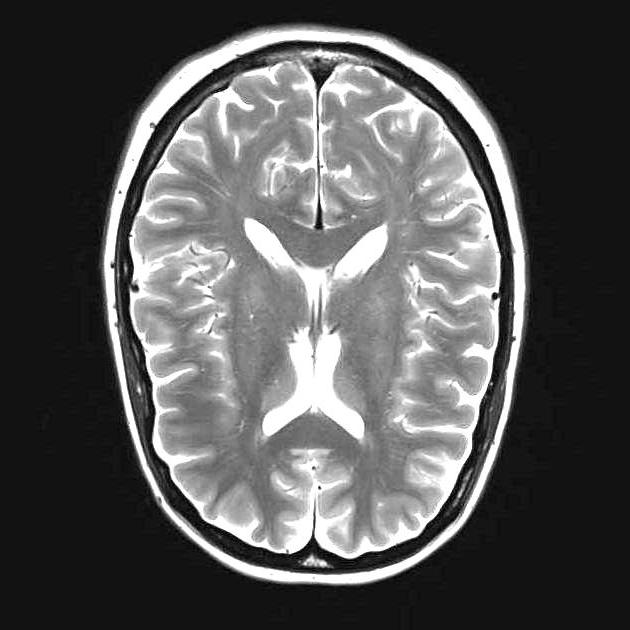
Label: notumor